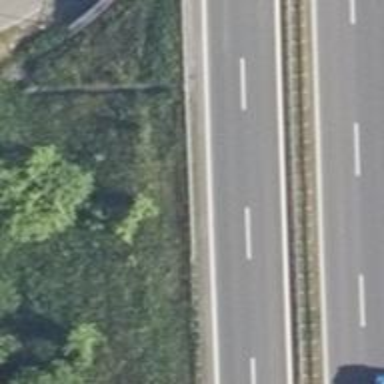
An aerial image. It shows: Asphalt motorway.